Question: I'm trying to create a circular UIButton in Swift.
The button is 112px width and height and the code below works well in devices with at most, 4-inches screen.
'''
button.layer.masksToBounds = false;
button.layer.cornerRadius = button.bounds.size.height/2;
button.clipsToBounds = true;
'''
With bigger screens the button turns like this:

Any idea?
Thanks in advance.
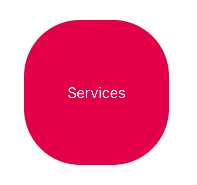
Answer: You need to adjust the 'cornerRadius' after Auto Layout has sized your button. Do this in an override of 'viewDidLayoutSubviews':
'''
override func viewDidLayoutSubviews() {
button.layer.cornerRadius = button.bounds.size.height/2
}
'''